Question: I want to menu like android default gallery app share option.how do this menu in android sdk any one help with any code or tutorial with greatly appreciated!
I want output Like below Screen Shot:

Thanks!
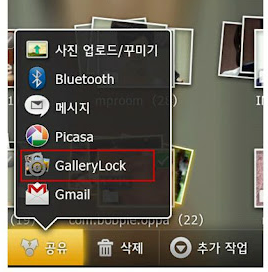
Answer: It is nothing but the Quick Action bar Demo you are looking for.
Here are few examples which will get you started with,
first link is from StackOverflow which has discussed about it,
<URL>
<URL>
<URL>